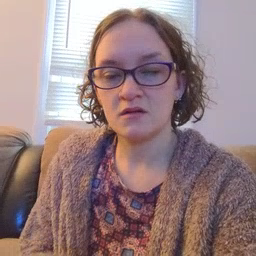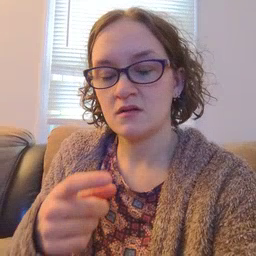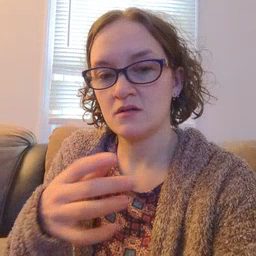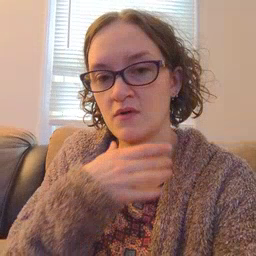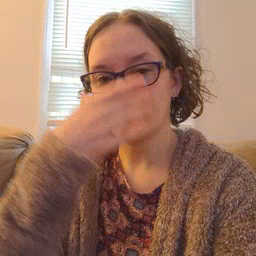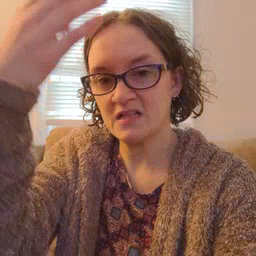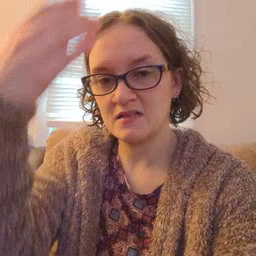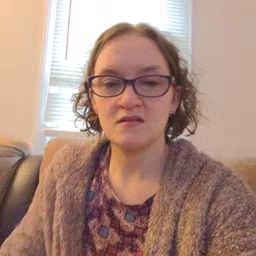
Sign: giraffe